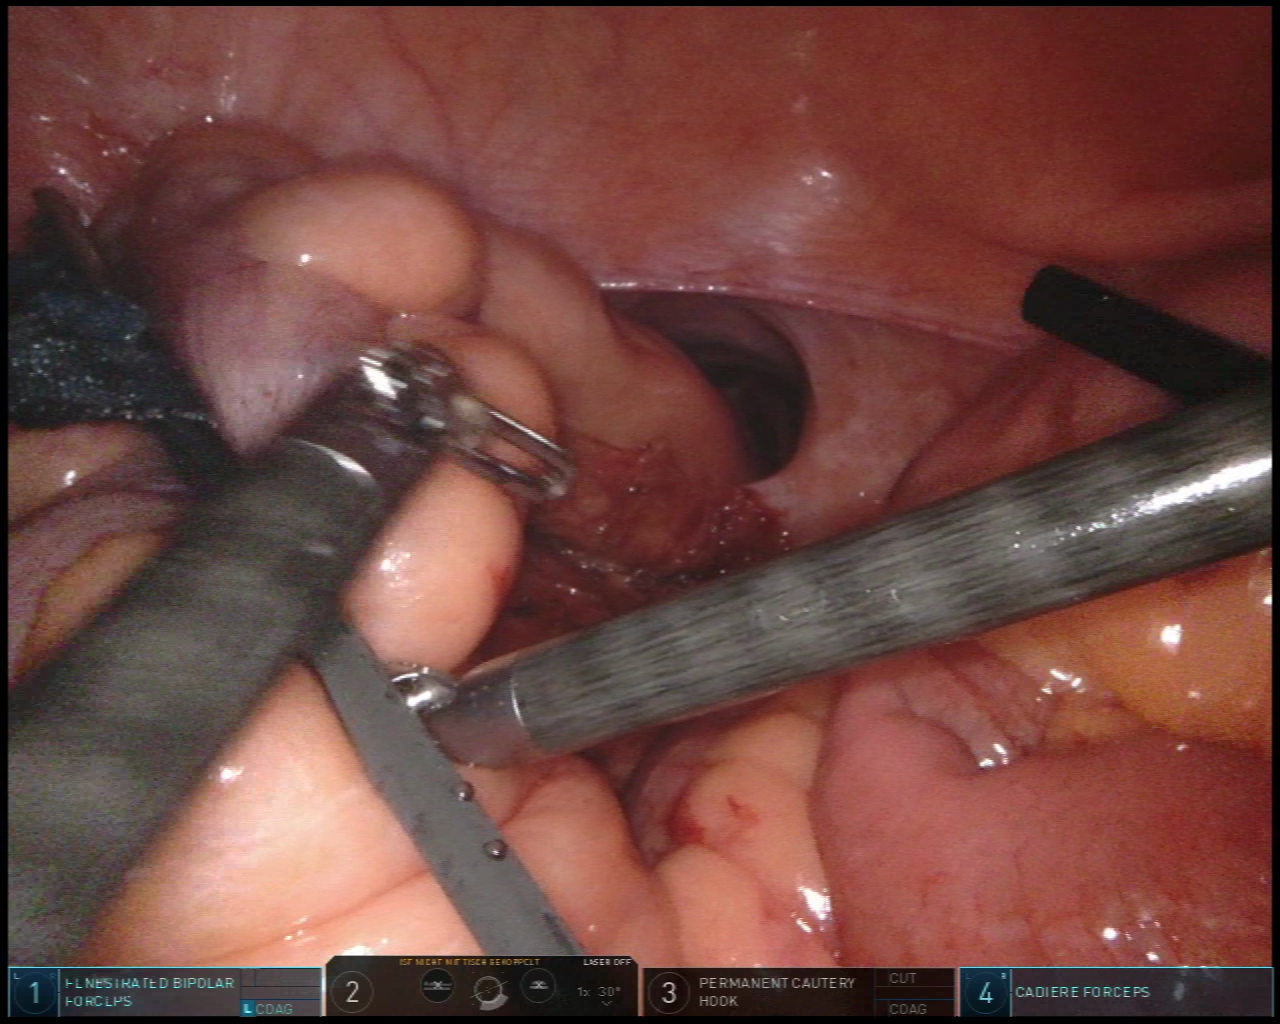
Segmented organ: colon
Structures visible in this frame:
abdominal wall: yes
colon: yes
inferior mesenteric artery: no
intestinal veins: no
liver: no
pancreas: no
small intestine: yes
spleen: no
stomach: no
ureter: no
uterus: no
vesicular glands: no